Field crop: maize
Growth stage: 1
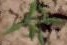
Species: atriplex